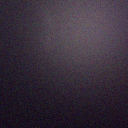
Screen state: off